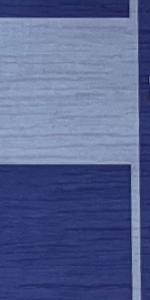
Label: Empty